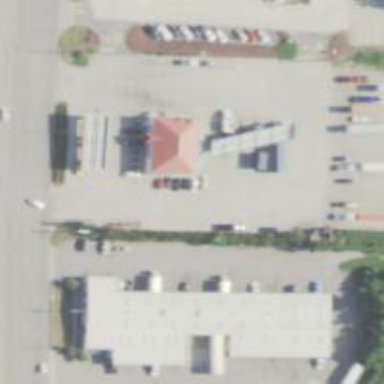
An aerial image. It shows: Convenience shop.